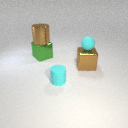
large green metal cube to the left of large brown metal cube